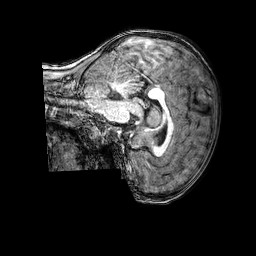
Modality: T1w
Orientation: sagittal
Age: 6
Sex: female
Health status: healthy